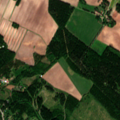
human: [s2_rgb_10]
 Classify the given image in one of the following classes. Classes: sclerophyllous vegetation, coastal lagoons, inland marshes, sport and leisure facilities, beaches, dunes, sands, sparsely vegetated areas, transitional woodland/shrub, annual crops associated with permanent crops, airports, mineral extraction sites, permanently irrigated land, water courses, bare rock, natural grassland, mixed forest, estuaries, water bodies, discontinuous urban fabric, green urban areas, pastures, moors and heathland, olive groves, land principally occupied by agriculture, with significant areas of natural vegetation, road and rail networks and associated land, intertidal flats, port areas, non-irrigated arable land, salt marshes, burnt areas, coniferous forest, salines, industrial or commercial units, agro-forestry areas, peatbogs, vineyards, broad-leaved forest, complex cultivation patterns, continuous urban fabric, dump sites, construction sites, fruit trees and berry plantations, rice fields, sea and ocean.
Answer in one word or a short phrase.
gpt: discontinuous urban fabric, non-irrigated arable land, land principally occupied by agriculture, with significant areas of natural vegetation, coniferous forest, mixed forest